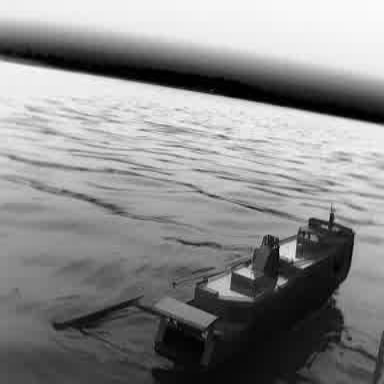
There is a container_ship in the infrared image.